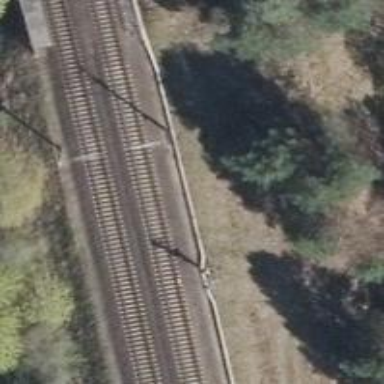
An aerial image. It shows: Railway track with contact line for electrification.